Interaction volume radius: 5 \u00c5
Interaction volume height: 40 \u00c5
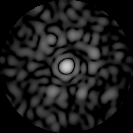
Disorder parameter: 0.8511